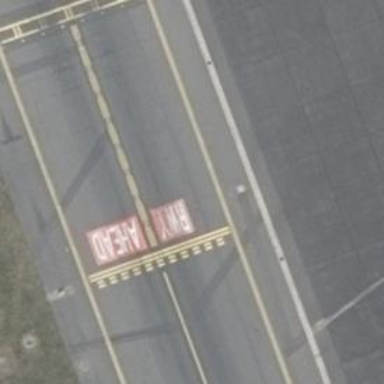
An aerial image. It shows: Runway holding position.